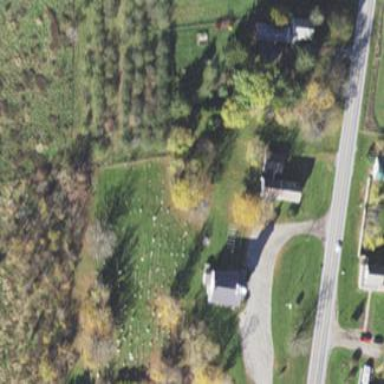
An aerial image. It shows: Graveyard used as cemetery.